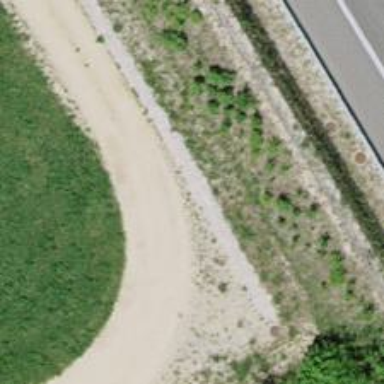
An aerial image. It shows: Gravel track with grade 2 quality.